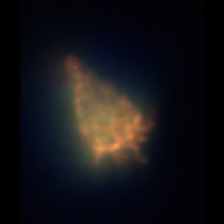
Taxon: Ciliates
Group: Other